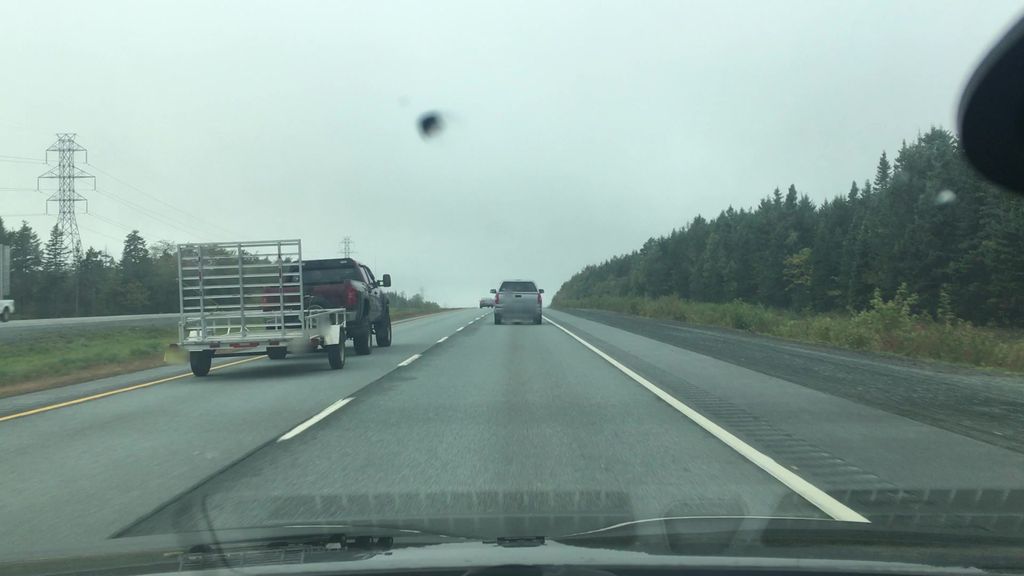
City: halifax